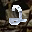
Label: 2